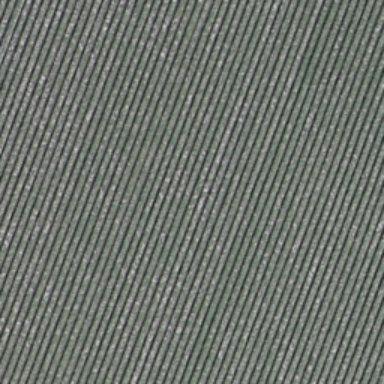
There is a piece of formland .